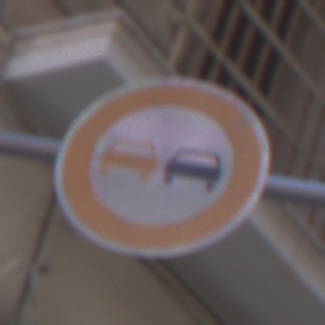
Verkehrszeichen: Ueberholverbot
Umgebung: Outdoor, Urban
Tageszeit: MorningAfternoon
Wetter: PartlyCloudy
Licht: Natural
Jahreszeit: NotSpecified
Kontrast: MediumContrast